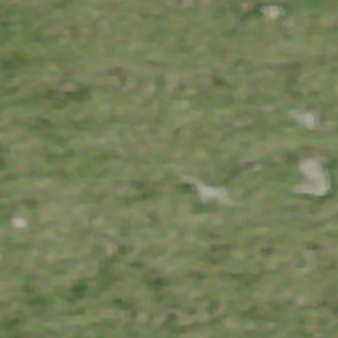
Label: other